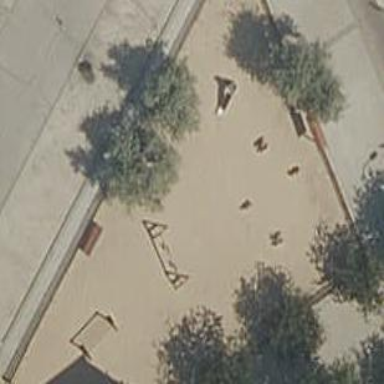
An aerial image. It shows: Playground area for leisure land.